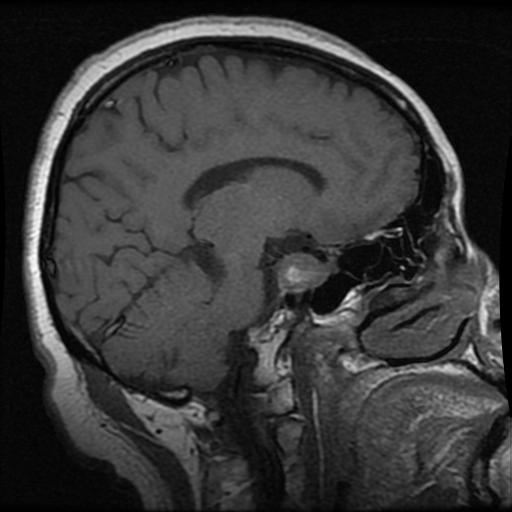
Label: pituitary